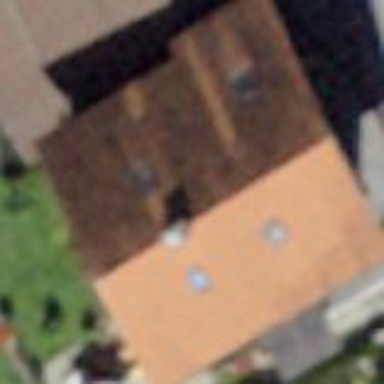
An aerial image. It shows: Detached building.